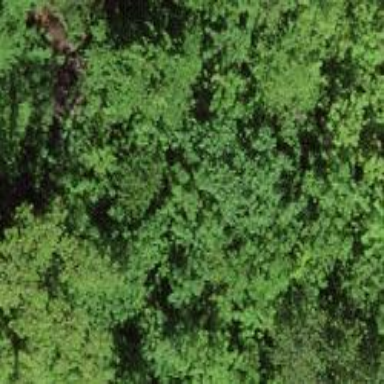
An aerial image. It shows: Deciduous tree with broadleaved leaves.